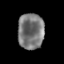
Tissue: skin
Cell type: Epithelial cells
Senescence score: 0.2371
Nuclear area (px): 919
Mean DAPI intensity: 120.313